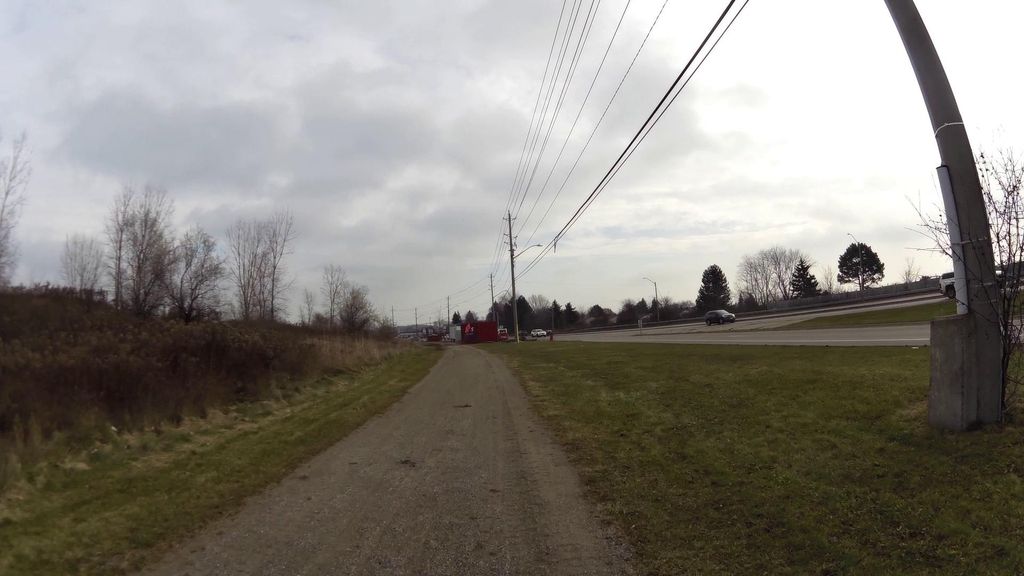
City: kitchener-waterloo